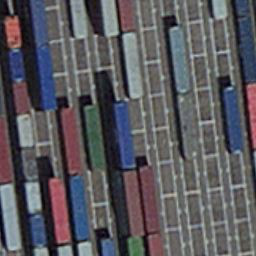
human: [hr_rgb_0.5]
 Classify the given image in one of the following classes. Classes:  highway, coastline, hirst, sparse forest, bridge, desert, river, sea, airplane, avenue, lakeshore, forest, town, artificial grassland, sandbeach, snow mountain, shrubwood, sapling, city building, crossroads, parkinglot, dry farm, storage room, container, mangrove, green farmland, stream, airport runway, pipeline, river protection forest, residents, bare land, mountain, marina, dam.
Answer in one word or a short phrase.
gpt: container